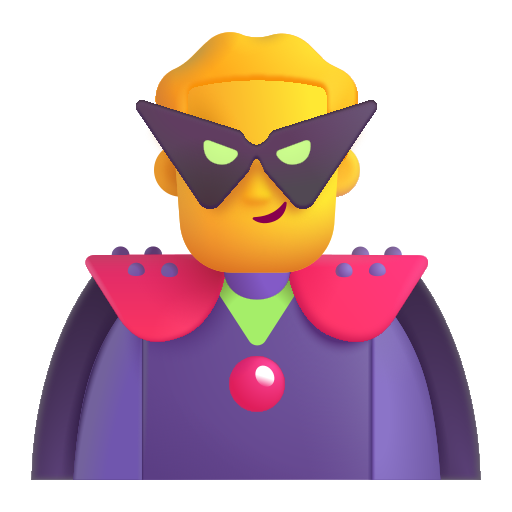
man supervillain color default